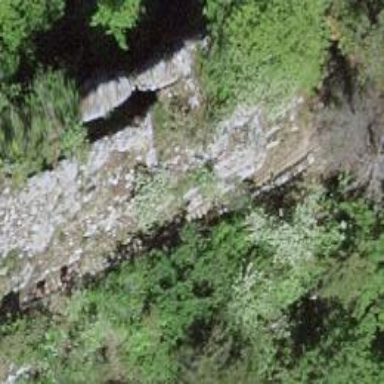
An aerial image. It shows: Rock steps along the road.